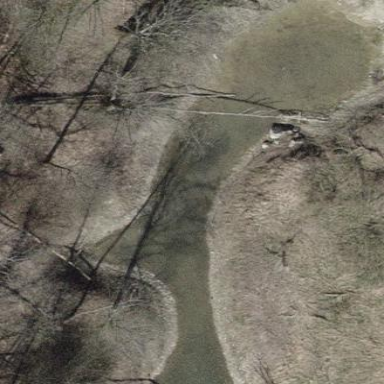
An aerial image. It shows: Pond with natural water.